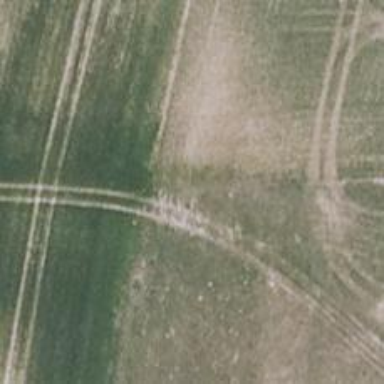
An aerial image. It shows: Track with very rough surface.